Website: macys
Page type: customer-info-address
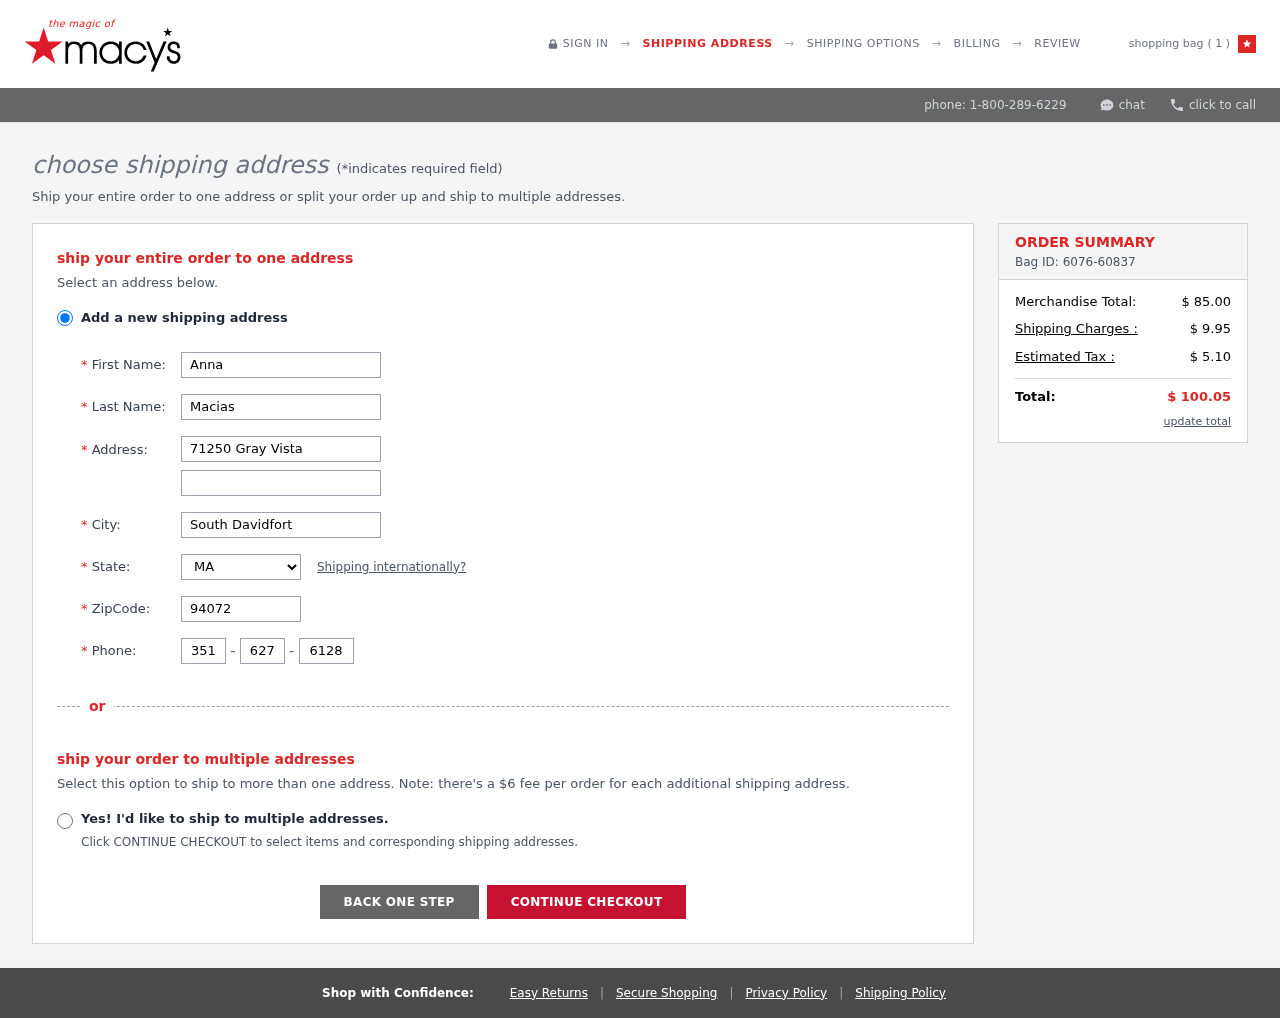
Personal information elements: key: PII_CITY
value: South Davidfort
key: PII_FIRSTNAME
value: Anna
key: PII_LASTNAME
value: Macias
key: PII_PHONE_AREA
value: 351
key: PII_PHONE_PREFIX
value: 627
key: PII_PHONE_SUFFIX
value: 6128
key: PII_POSTCODE
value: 94072
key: PII_STATE_ABBR
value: MA
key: PII_STREET
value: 71250 Gray Vista
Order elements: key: ORDER_NUM_ITEMS
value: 1
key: ORDER_ID
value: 6076-60837
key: ORDER_SUBTOTAL
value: $ 85.00
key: ORDER_SHIPPING_COST
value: $ 9.95
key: ORDER_TAX
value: $ 5.10
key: ORDER_TOTAL
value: $ 100.05